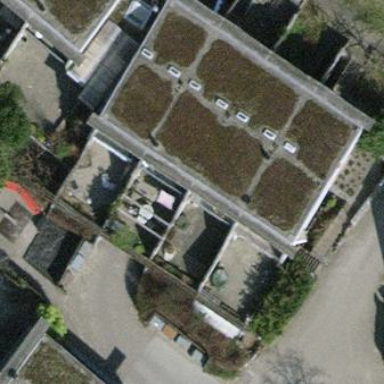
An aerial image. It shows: Terrace building.